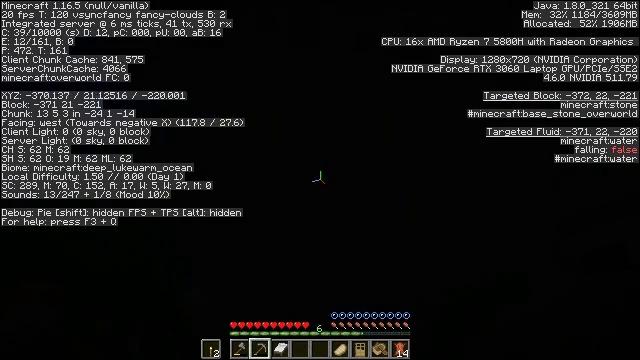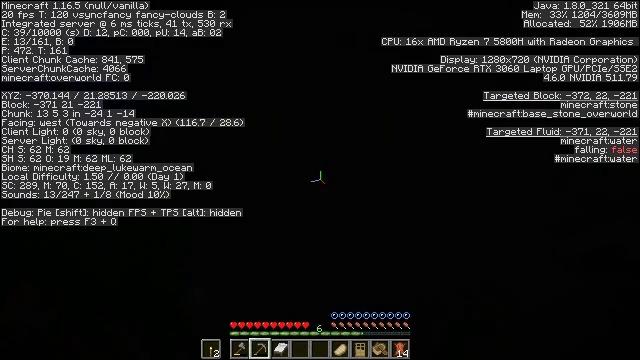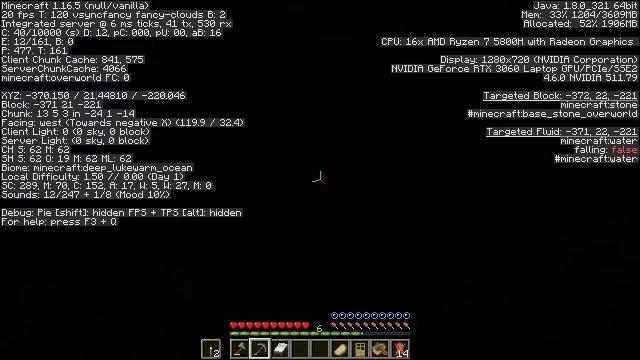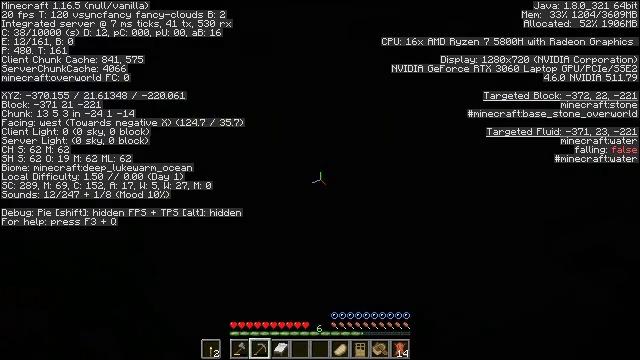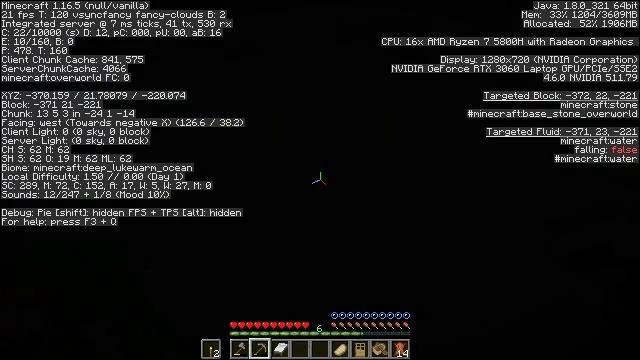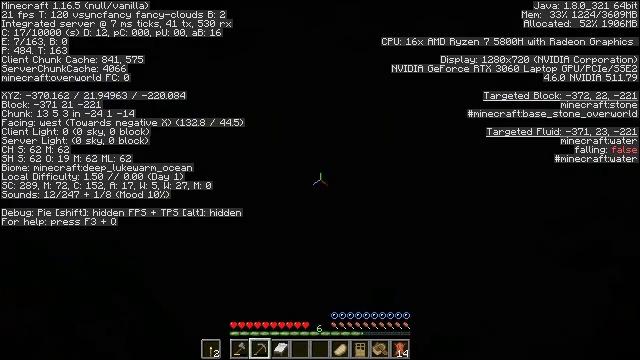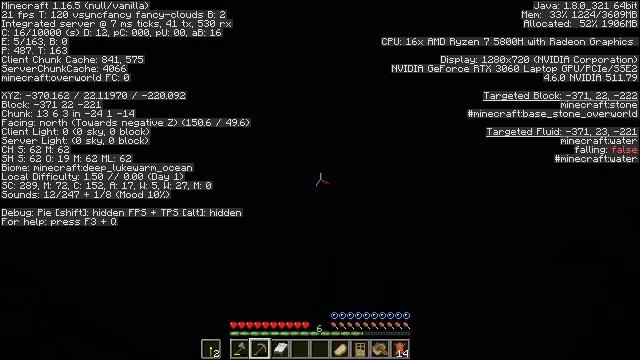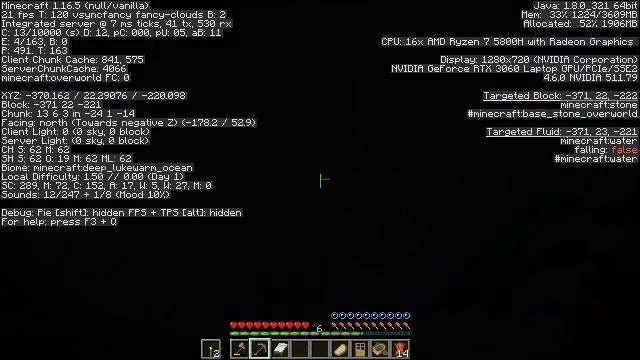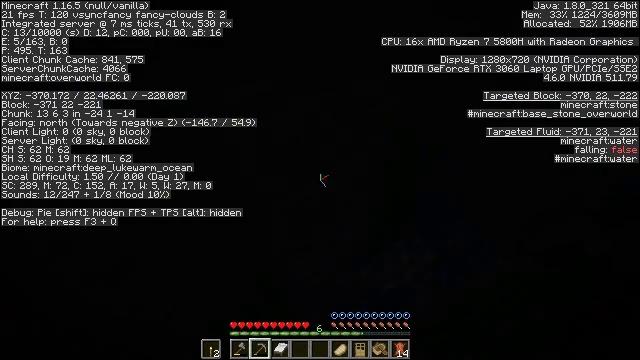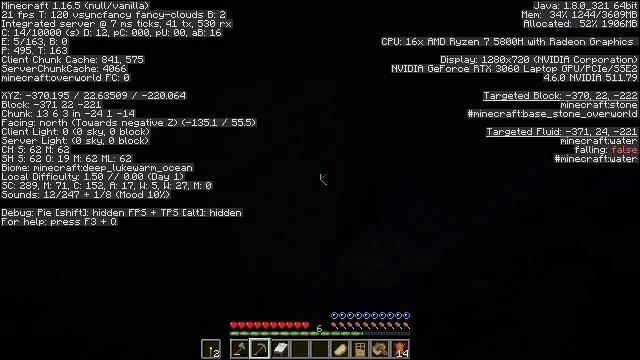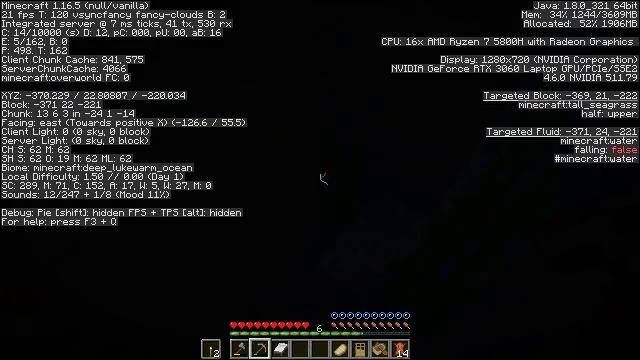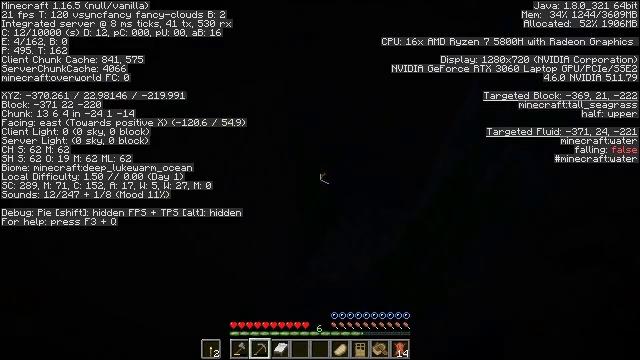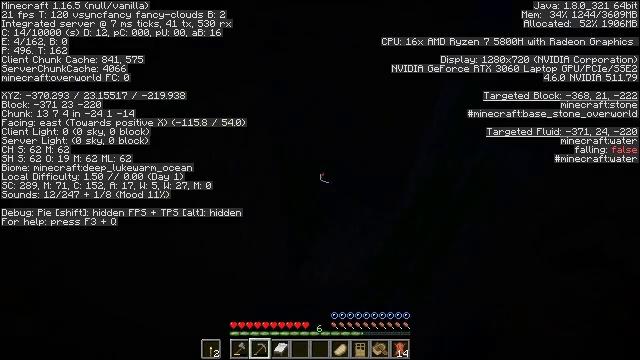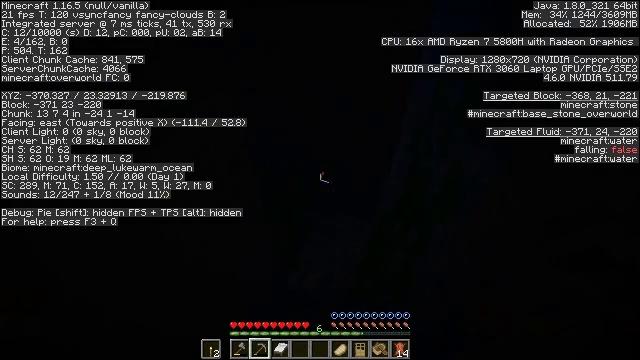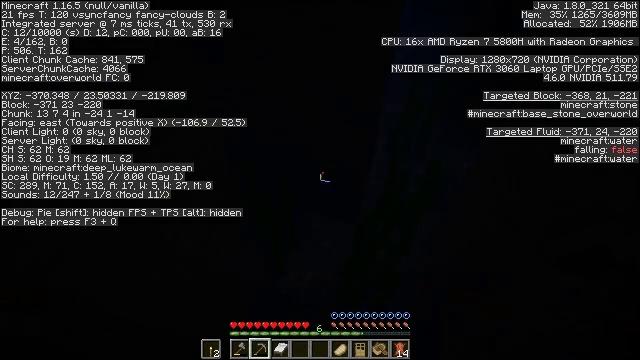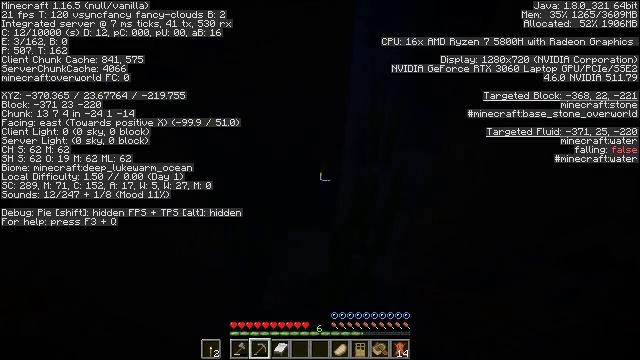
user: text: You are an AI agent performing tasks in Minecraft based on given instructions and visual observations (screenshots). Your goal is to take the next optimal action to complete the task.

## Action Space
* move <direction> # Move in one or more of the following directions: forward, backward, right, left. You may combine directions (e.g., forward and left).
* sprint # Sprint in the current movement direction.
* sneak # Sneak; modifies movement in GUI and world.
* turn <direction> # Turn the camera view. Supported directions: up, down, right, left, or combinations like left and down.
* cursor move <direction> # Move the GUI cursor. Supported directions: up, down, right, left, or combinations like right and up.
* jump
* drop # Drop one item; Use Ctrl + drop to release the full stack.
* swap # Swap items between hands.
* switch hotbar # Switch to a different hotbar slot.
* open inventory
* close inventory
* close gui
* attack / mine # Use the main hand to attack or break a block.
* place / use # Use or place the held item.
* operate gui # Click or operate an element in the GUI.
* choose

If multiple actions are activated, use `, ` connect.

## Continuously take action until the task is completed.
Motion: motion action
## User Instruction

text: Collect the oak door by breaking it.
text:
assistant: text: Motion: turn left and down, jump
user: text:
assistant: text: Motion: turn right and down, jump
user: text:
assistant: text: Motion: turn right and down, jump
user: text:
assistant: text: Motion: turn right and down, jump
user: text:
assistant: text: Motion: turn right and down, jump
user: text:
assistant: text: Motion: turn right and down, jump
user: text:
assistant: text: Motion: turn right and down, jump
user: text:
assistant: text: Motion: move back, turn right and down, jump
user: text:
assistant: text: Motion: move back, turn right, jump
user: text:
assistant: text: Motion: move back, turn right, jump
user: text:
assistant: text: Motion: move back and move right, turn right, jump
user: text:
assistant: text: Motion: move back and move right, turn right, jump
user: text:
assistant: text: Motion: move back and move right, turn right and up, jump
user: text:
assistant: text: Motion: move right, turn right, jump
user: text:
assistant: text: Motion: turn right and up, jump
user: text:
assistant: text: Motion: turn right, jump
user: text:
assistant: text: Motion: turn right, jump
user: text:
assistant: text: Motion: turn right, jump
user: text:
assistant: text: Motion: turn right, jump
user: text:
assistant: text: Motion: turn right, jump
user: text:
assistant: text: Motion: turn right and up, jump
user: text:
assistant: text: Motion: turn right and up, jump
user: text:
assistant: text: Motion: turn right and up, jump
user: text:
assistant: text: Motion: move forward, turn up, jump
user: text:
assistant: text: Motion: move forward and move right, jump
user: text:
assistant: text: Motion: move forward and move right, jump
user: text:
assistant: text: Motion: move forward and move right, turn left and up, jump
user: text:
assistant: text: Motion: move forward, turn left and up, jump
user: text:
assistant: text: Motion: move forward, turn left, jump
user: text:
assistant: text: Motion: move forward, turn left, jump